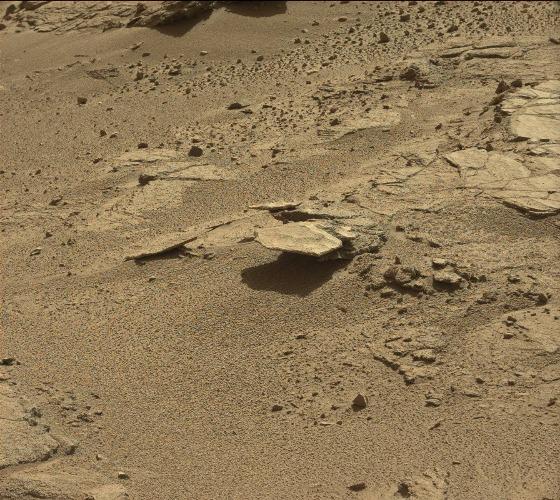
Terrain classes present: Bedrock, Gravel / Sand / Soil, Rock, Shadow